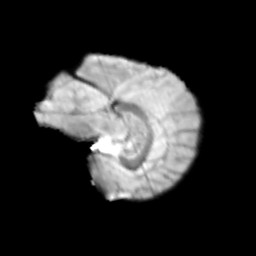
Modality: T2w
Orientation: sagittal
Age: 11
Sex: female
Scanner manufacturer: siemens
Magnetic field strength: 3 T
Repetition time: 3.8 s
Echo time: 0.07 s